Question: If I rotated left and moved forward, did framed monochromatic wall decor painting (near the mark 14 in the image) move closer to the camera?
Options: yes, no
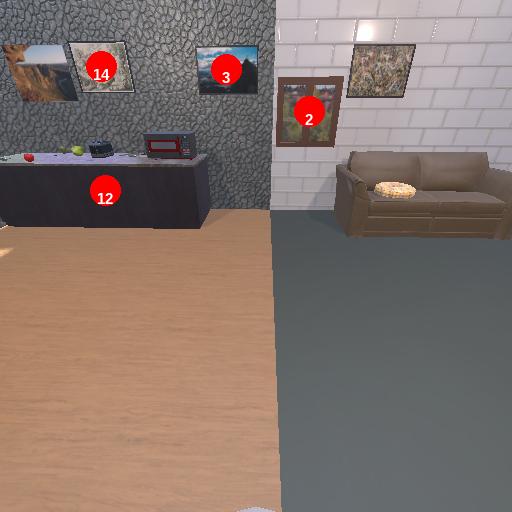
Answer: yes